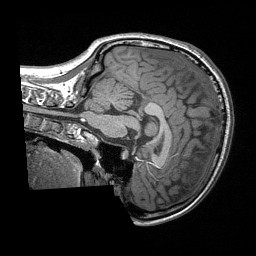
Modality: T1w
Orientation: sagittal
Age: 21
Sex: female
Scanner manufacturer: siemens
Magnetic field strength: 3 T
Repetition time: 1.64 s
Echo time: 0.00234 s